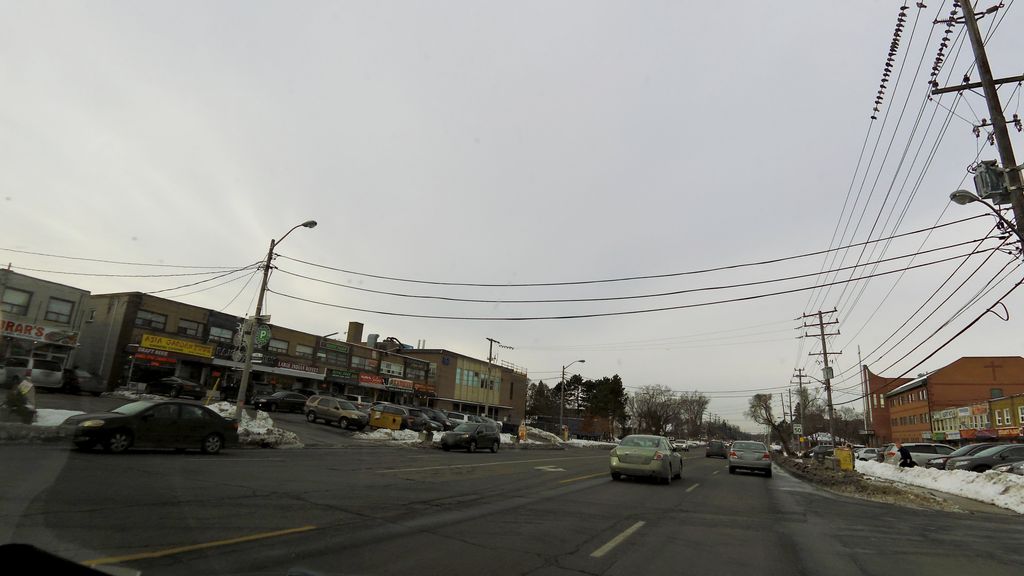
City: toronto